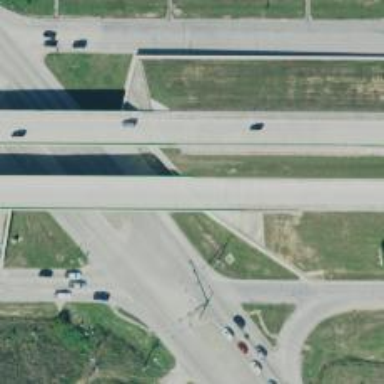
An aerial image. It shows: Bridge over motorway.